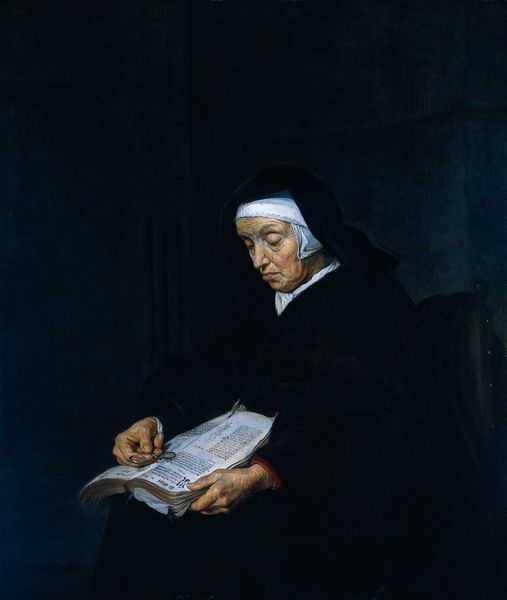
Titel: Alte Frau beim meditieren
Künstler: Gabriel Metsu
Standort: Amsterdam
Institution: Rijksmuseum
Schlagwörter: blau, blätter, dunkel, gemälde, hand, schatten, weiß, sitzen, finger, frau, glas, hintergrund, kleid, licht, mund, nase, schwarz, stirn, stuhl, säule, zimmer, blick, dame, rot, schleier, tuch, beige, haube, alt, alte, augen, bibel, falten, gesicht, halten, kragen, pelz, trauer, ärmel, bildnis, hände, krausen, portrait, porträt, öl, auge, dunkelheit, gewand, kutte, mantel, realismus, sessel, sitzend, kontrast, fell, schrift, wangen, papier, ruhe, schlafen, schlafend, düster, lehne, sitz, mauer, stille, sinken, witwe, kopftuch, realistisch, ernst, faltig, lesen, sitzt, stuhllehne, konzentriert, gedanken, nachdenken, nieten, tor, buch, kloster, bedeckt, schlicht, druck, portait, seite, scharz, text, zeitung, brille, buchstaben, nonne, habit, schwester, augenlider, reduziert, lesebrille, zwickel, heft, tracht, augengläser, runzeln, karg, müde, andacht, naturalistisch, greisin, klosterfrau, lehene, lesend, lupe, ordensgewand, ordensschwester, senken, studieren, vergrösserungsglas, zeilen, alte frau, oma, erschöpft, monokel, lid, meditation, dunekl, lesens, liest, matrone, binokel, breun, meditierend, sichtschwäche, leshilfe, stuhl#, nomme, schwarzdunkel, luch